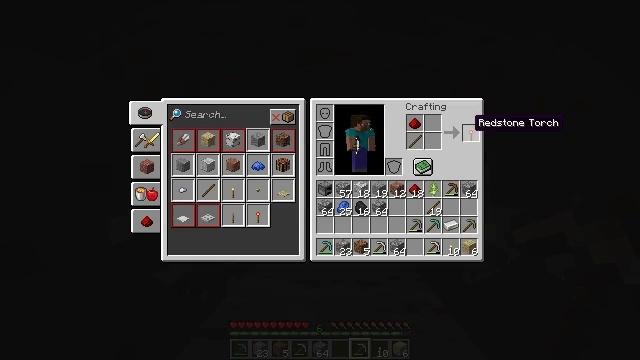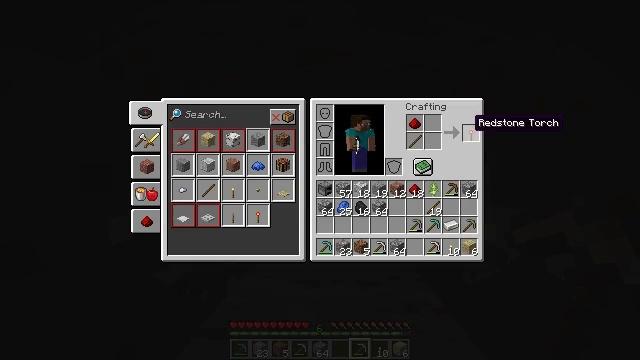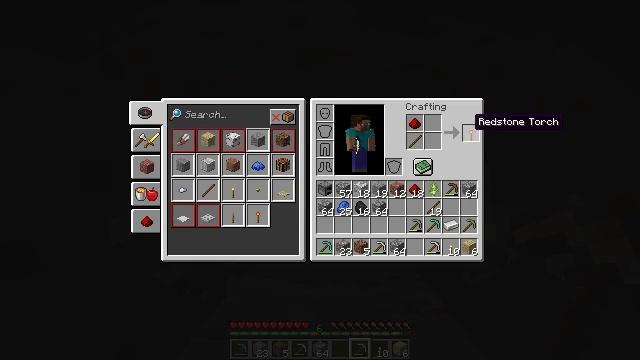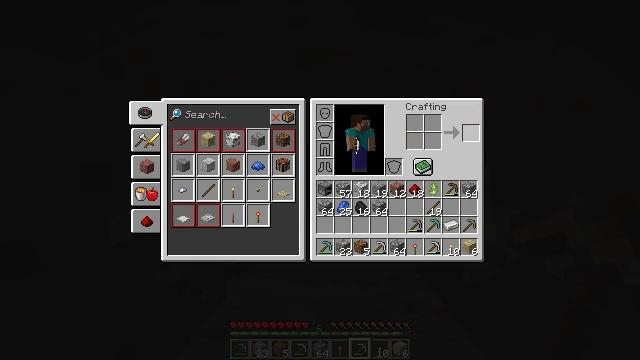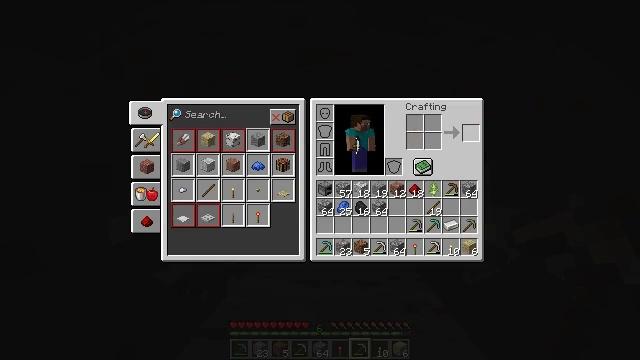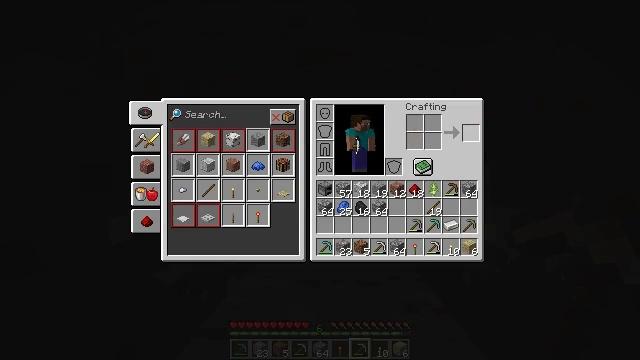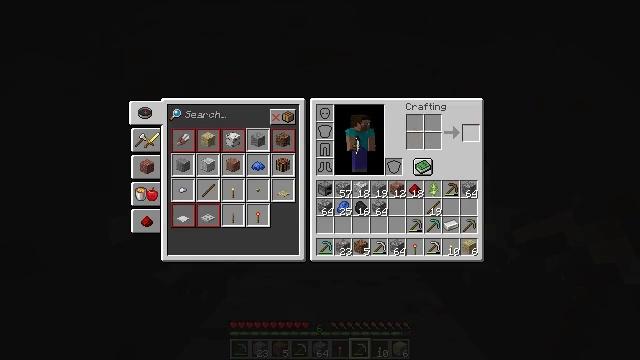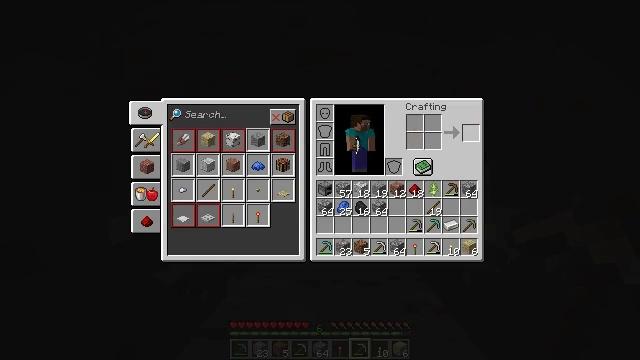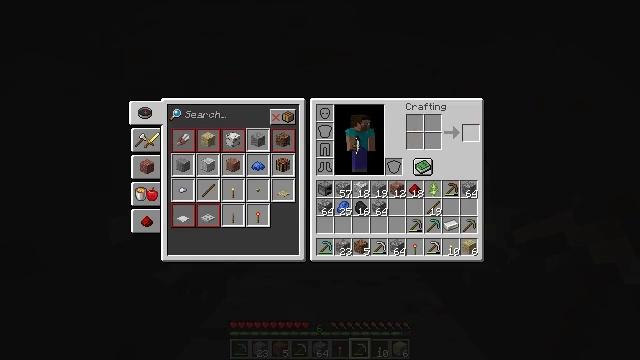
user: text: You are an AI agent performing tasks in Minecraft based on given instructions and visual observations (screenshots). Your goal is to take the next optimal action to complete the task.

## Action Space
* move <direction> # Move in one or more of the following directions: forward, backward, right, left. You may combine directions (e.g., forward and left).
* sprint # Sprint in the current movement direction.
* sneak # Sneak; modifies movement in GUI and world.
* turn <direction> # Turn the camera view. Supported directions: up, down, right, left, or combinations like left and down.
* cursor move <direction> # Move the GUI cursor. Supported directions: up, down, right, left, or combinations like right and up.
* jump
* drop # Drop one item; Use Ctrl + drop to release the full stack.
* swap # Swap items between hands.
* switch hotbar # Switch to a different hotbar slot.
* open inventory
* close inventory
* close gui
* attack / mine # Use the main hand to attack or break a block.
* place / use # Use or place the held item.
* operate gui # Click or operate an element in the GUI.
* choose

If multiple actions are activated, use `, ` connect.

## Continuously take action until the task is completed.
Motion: motion action
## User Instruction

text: Interact with the crafting table and craft a redstone torch.
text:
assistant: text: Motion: sneak
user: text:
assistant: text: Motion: sneak
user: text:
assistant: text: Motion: sneak, operate gui
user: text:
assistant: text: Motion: sneak, operate gui
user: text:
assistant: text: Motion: sneak, operate gui
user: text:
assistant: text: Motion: sneak, operate gui
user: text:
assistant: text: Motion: sneak
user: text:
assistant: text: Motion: sneak
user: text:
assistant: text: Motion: sneak